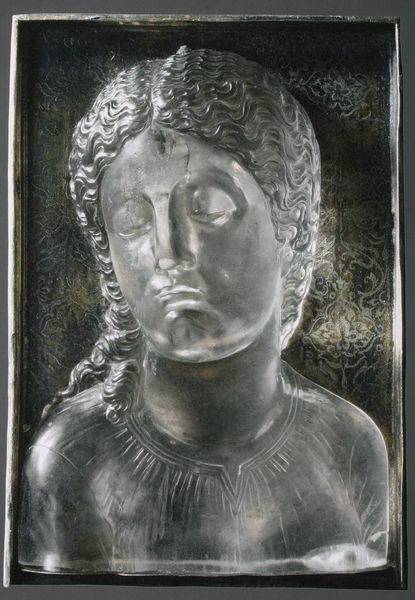
Titel: Frauenbüste
Künstler: Pirgotele
Standort: Budapest
Institution: Szépmüvészeti Múzeum
Schlagwörter: dunkel, kopf, mann, schatten, schlaf, weiß, mädchen, ausschnitt, blume, blumen, frau, frisur, glas, grau, haar, hintergrund, kleid, licht, mund, nase, schwarz, stirn, blick, dame, hochformat, muster, ornament, rock, alt, hemd, augen, falten, gesicht, kragen, rahmen, silber, tod, tot, trauer, bildnis, hals, portrait, porträt, spiegelung, figur, gold, haare, kind, brustbild, kinn, lippen, locke, locken, mittelscheitel, prtrait, scheitel, schultern, traurig, skulptur, relief, wangen, wellen, schlafen, schlafend, modern, kuh, linien, rand, dick, einfach, schmal, büste, glanz, dekor, floral, ornamente, verzierung, mimik, glänzen, metall, bronze, glatt, plastik, platte, geschlossen, lider, foto, fotografie, photographie, dirne, zinn, maske, rechteck, religion, ideal, weinen, augen zu, jungfrau, schwarz-weiss, stich, lockig, mundwinkel, kupfer, tote, beten, augenlider, gravur, geschlossene augen, photo, schein, halbprofil, schmollmund, griechisch, mittelalter, religiös, frauenbildnis, heilige, maria, madonna, verzeirung, betend, guss, punziert, schatzkunst, zink, abdruck, metal, ikone, klagen, unglücklich, römisch, prägung, totenmaske, klassizistisch, photografie, beleidigt, romanisch, reinheit, katholisch, blinde, gemme, reliefiert, geätzt, niello, träne, geprägt, sclaf, bonze, schmollen, augen geschlossen, v-kragen, relifiert, reliefbild, römischer typus, ziselierarbeit, gescheitelt, totenbildnis, zu, bsilbenr, locjen, glenzen, mittelscheitl